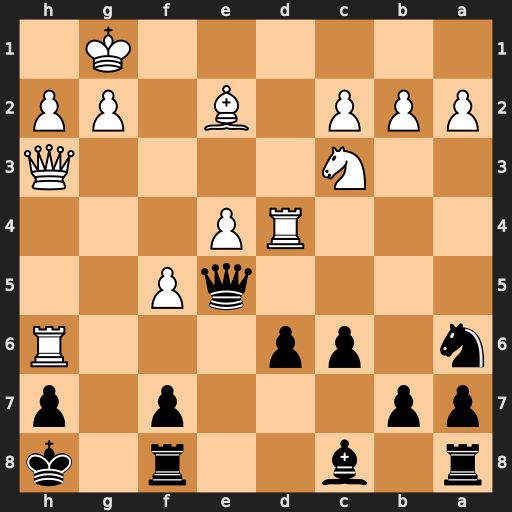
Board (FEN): r1b2r1k/pp3p1p/n1pp3R/4qP2/3RP3/2N4Q/PPP1B1PP/6K1
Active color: b
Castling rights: -
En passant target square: -
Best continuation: Qxd4+ Kh1 Qg7